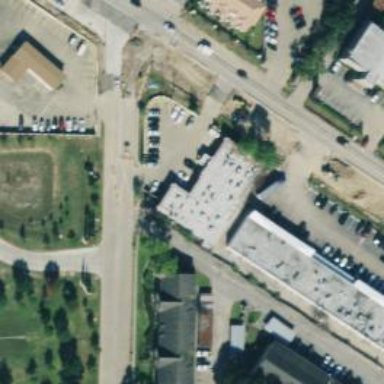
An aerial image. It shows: Restaurant in building.